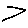
Label: zigzag